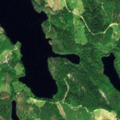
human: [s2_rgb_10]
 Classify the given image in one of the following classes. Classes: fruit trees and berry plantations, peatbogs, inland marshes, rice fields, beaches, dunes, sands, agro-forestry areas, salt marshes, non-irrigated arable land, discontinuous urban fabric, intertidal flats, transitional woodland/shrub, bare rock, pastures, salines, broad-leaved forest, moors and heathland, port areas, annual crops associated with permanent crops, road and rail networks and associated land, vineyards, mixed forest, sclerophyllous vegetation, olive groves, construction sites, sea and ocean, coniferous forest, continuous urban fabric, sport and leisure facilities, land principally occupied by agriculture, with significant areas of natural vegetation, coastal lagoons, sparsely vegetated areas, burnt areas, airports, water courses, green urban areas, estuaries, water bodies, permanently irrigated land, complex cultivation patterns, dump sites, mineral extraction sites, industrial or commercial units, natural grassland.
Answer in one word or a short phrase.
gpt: coniferous forest, mixed forest, transitional woodland/shrub, water bodies